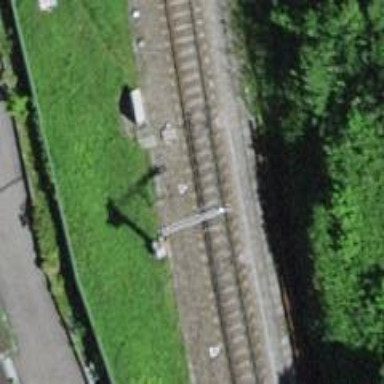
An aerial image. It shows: Railroad crossover.